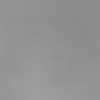
Label: dusty